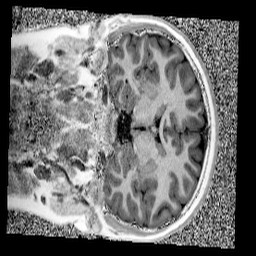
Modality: UNIT1
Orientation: coronal
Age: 13
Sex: male
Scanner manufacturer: siemens
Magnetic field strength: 3 T
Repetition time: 4 s
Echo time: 0.00299 s